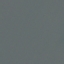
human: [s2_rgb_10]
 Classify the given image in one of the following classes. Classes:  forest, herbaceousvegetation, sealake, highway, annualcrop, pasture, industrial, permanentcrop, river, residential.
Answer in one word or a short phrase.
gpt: SeaLake